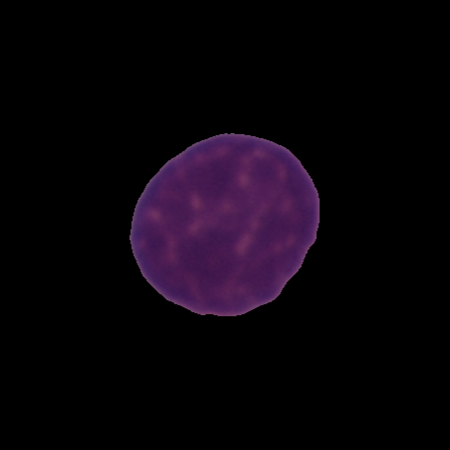
Label: healthy